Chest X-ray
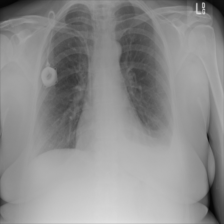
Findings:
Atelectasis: negative
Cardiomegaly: negative
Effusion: positive
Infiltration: negative
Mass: negative
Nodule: negative
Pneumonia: negative
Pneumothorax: negative
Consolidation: negative
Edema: negative
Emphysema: negative
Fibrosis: negative
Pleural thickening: negative
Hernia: negative